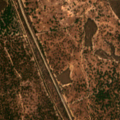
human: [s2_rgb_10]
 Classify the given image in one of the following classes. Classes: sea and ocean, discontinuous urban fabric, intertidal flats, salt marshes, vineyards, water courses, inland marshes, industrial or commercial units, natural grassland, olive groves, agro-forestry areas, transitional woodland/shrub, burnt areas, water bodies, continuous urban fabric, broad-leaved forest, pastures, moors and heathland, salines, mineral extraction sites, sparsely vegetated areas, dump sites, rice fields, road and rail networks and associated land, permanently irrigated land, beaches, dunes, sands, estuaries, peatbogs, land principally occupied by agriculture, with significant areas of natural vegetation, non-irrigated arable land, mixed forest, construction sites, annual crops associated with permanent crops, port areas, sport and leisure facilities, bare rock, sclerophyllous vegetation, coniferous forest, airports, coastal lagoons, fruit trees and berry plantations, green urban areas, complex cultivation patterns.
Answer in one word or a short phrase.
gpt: agro-forestry areas, broad-leaved forest, mixed forest